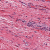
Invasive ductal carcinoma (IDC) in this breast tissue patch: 0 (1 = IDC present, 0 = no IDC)